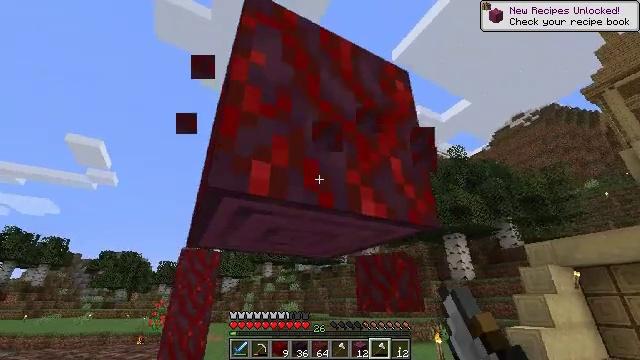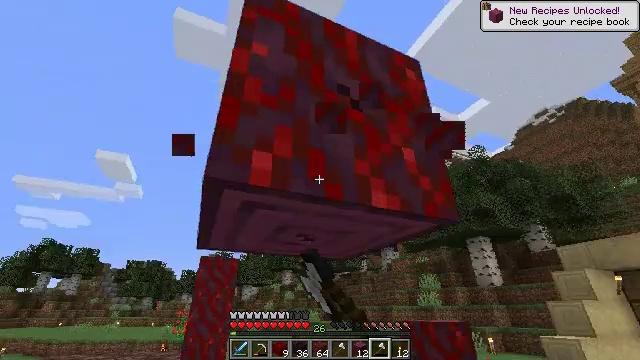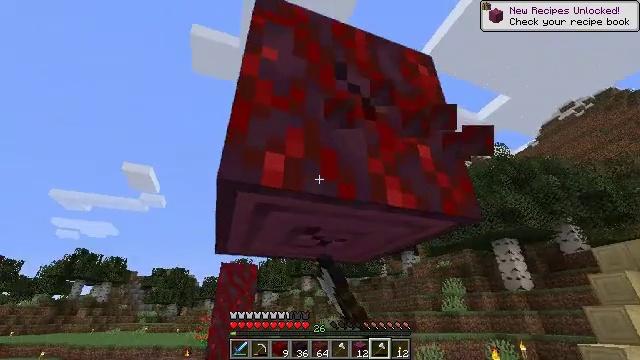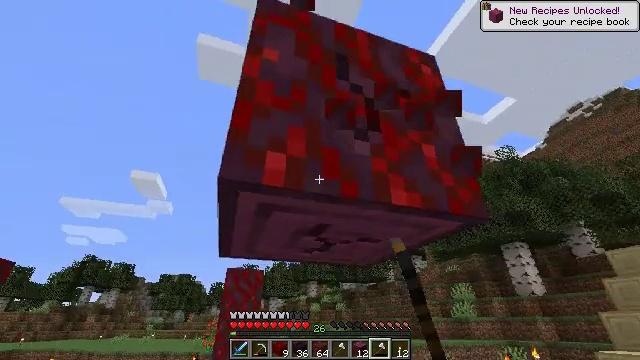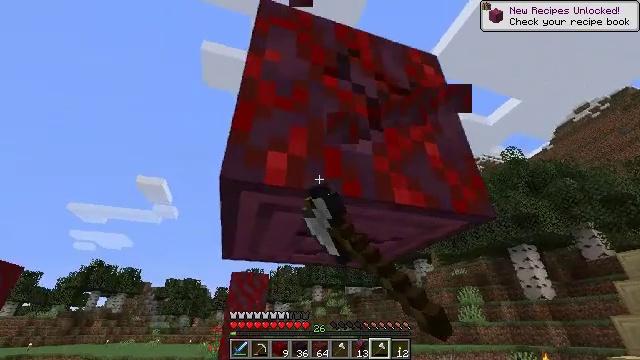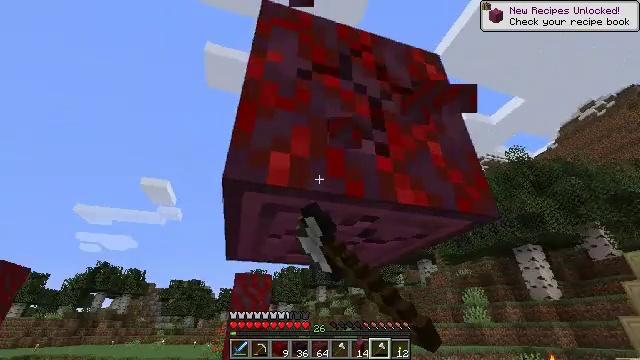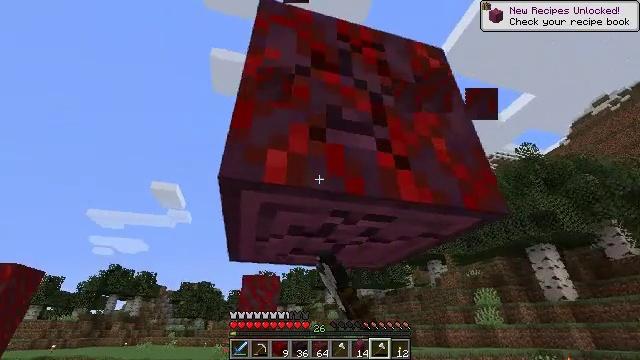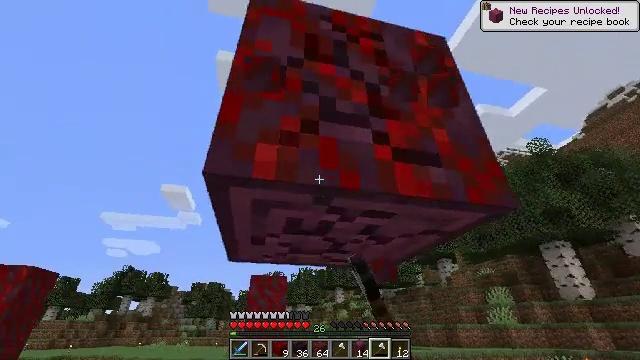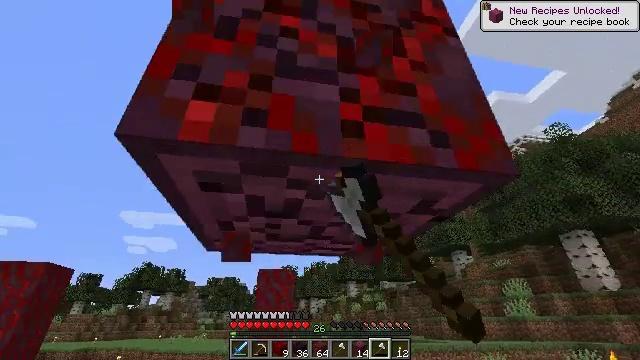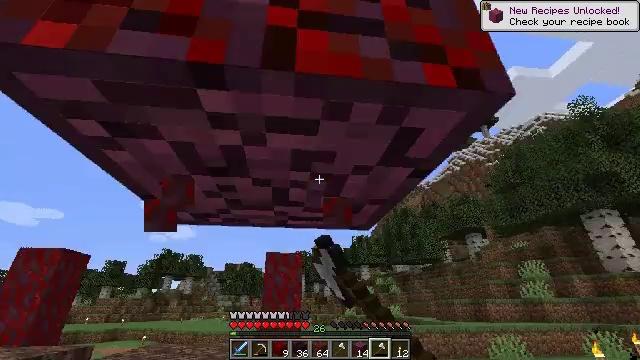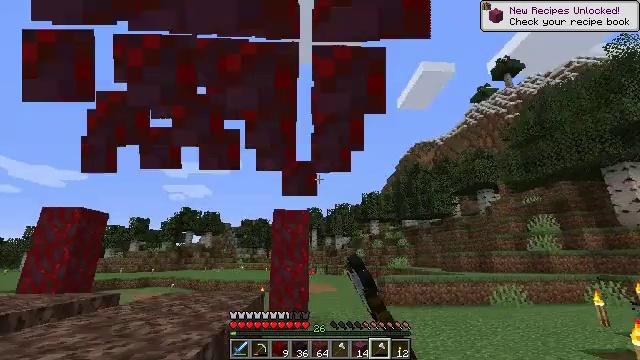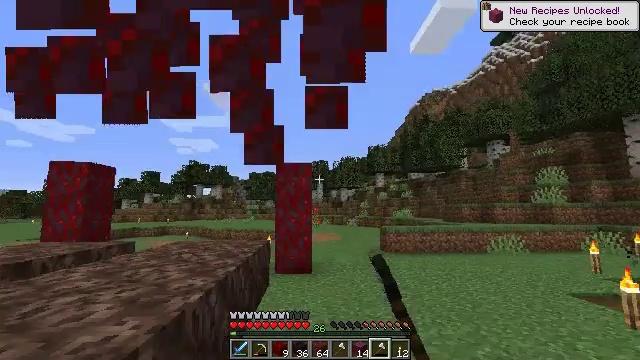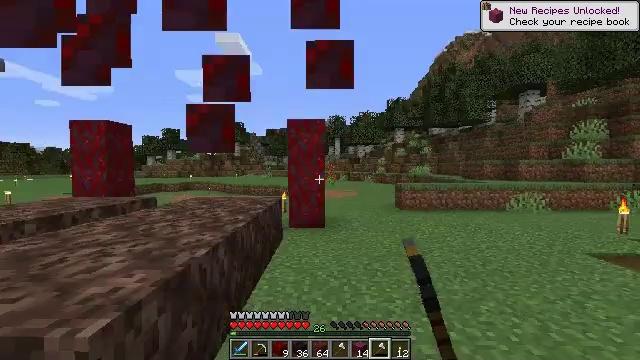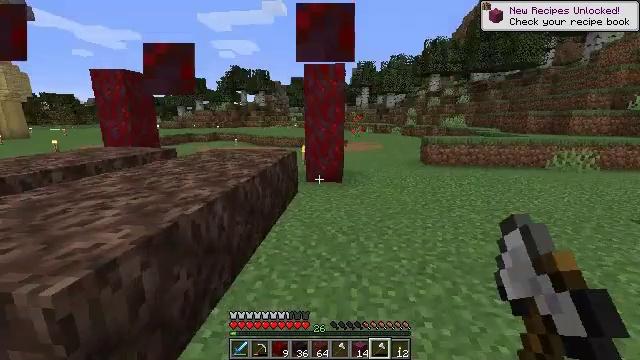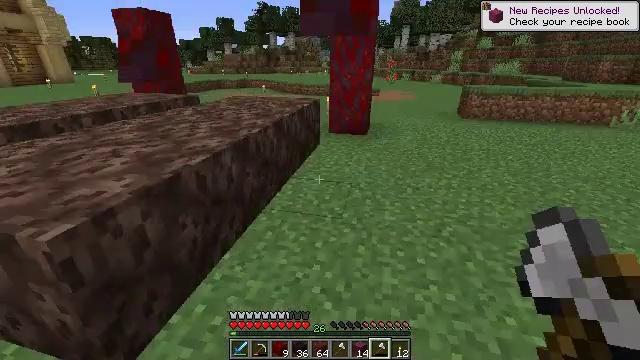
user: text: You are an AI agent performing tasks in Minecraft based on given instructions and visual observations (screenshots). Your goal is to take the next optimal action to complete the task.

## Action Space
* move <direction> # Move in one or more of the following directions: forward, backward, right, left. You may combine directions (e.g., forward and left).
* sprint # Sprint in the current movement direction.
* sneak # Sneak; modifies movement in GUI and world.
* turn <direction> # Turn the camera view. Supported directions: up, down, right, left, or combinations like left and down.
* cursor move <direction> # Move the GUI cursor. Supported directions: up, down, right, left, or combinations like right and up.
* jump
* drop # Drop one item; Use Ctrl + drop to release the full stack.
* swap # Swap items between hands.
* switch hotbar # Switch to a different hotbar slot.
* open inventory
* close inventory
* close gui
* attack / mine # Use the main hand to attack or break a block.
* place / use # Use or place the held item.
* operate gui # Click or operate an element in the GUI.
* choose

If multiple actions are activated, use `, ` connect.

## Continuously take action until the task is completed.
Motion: motion action
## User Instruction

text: Gather crimson stem from a crimson forest.
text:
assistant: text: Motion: turn left and up, attack / mine
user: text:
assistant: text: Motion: turn left and up, attack / mine
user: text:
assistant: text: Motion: turn left and up, attack / mine
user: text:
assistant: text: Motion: turn left, attack / mine
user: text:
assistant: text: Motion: attack / mine
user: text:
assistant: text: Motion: move forward and move right, turn left, attack / mine
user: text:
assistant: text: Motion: move forward and move right, turn left, attack / mine
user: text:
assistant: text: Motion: move forward and move right, turn left and down, attack / mine
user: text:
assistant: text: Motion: move forward and move right, turn left and down, attack / mine
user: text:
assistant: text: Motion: move forward and move right, turn left and down, attack / mine
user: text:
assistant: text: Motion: move forward and move right, turn left and down, attack / mine
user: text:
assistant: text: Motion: move forward and move right, turn left and down, attack / mine
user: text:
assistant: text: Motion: move forward and move right, turn left and down
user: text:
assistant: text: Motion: move forward and move right, turn left and down
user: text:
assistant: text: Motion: no_op